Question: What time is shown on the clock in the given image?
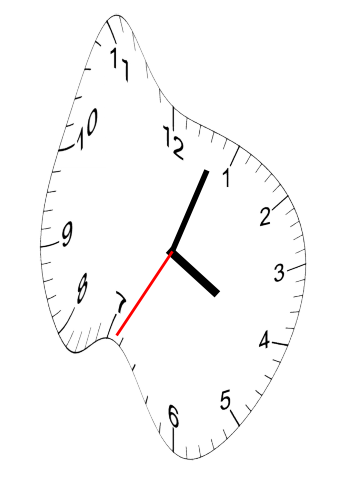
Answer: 04:03:35